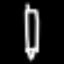
Label: pencil